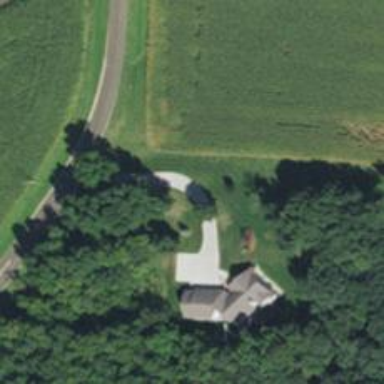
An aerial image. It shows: Driveway leading to service road.